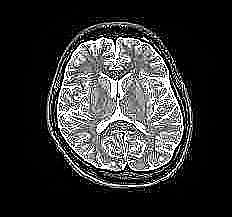
Label: notumor